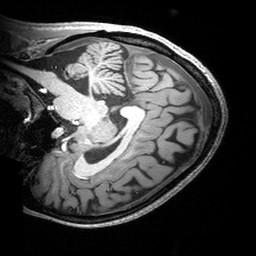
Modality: T1w
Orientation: sagittal
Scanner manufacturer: siemens
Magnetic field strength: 3 T
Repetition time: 2.53 s
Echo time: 0.00299 s